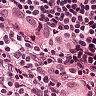
Metastatic tissue present: yes